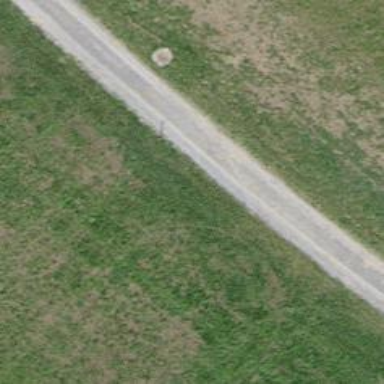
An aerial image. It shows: Track with compacted grade 2 surface.